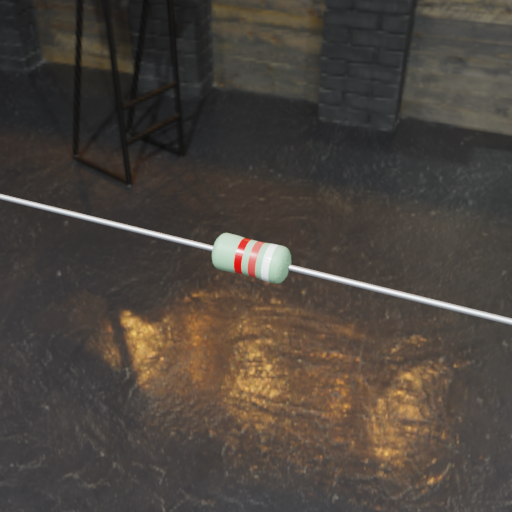
Resistor colour bands (in order): red, red, white